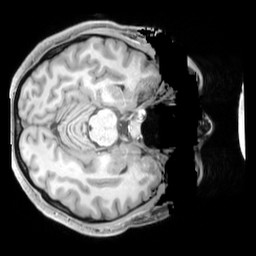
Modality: T1w
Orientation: axial